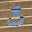
Label: 3